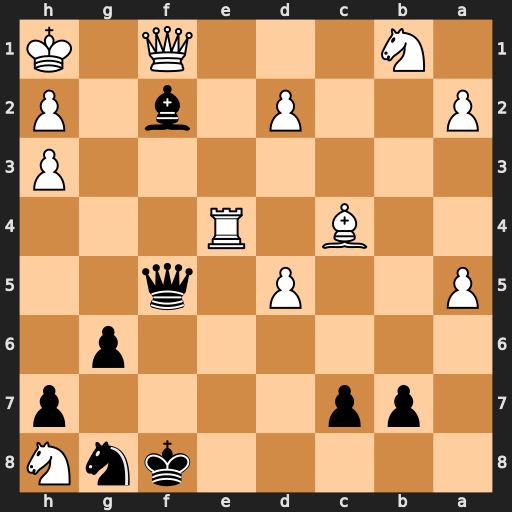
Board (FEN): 5knN/1pp4p/6p1/P2P1q2/2B1R3/7P/P2P1b1P/1N3Q1K
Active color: b
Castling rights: -
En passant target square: -
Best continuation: Qxe4+ Qg2 Qxb1+